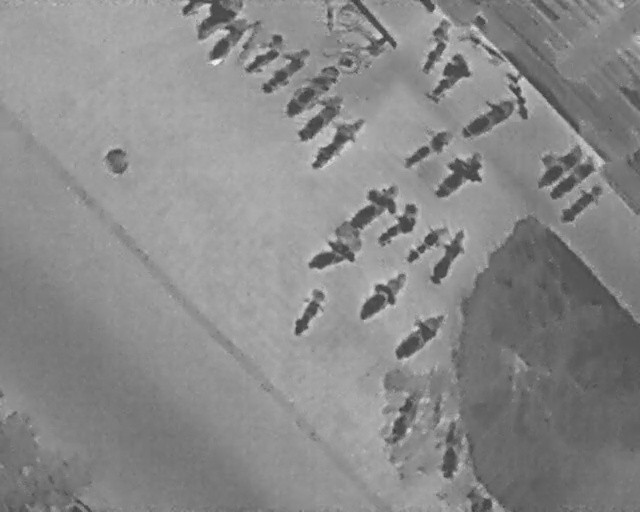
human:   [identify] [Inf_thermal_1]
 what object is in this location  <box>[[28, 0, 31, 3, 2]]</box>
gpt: <ref>1 medium bicycle at the top left</ref>

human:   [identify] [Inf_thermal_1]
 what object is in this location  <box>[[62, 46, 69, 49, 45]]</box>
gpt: <ref>1 medium bicycle at the center</ref>

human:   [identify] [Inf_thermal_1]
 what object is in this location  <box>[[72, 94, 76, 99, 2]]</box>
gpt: <ref>1 medium bicycle at the bottom right</ref>

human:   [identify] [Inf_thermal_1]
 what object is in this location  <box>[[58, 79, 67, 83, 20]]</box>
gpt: <ref>1 large bicycle at the bottom</ref>

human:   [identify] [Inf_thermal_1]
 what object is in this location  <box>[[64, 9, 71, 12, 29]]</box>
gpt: <ref>1 medium bicycle at the top</ref>